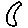
Label: moon